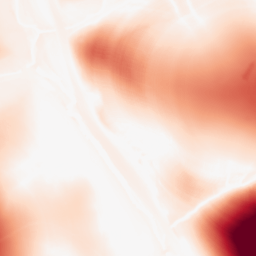
Category: morphological
Decomposition family: tophat
Decomposition parameters: size: 100
mode: white
Upsampling method: cubic_mitchell
Upsampling parameters: scale: 8
Upsampling scale: 8